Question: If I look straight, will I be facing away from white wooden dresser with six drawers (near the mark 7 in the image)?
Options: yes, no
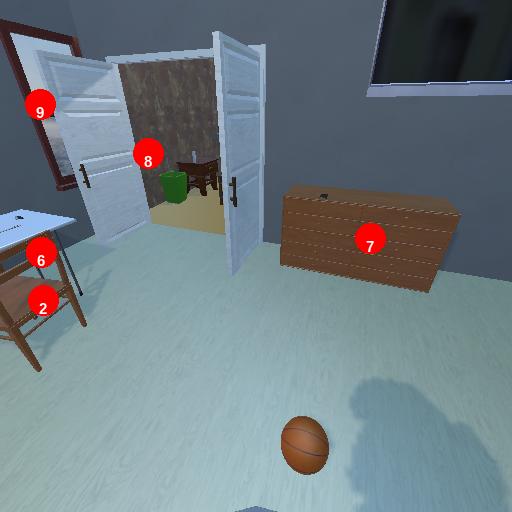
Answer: yes